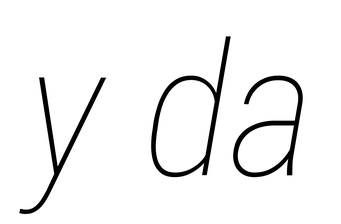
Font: Roboto-Italic_Condensed_Thin_Italic